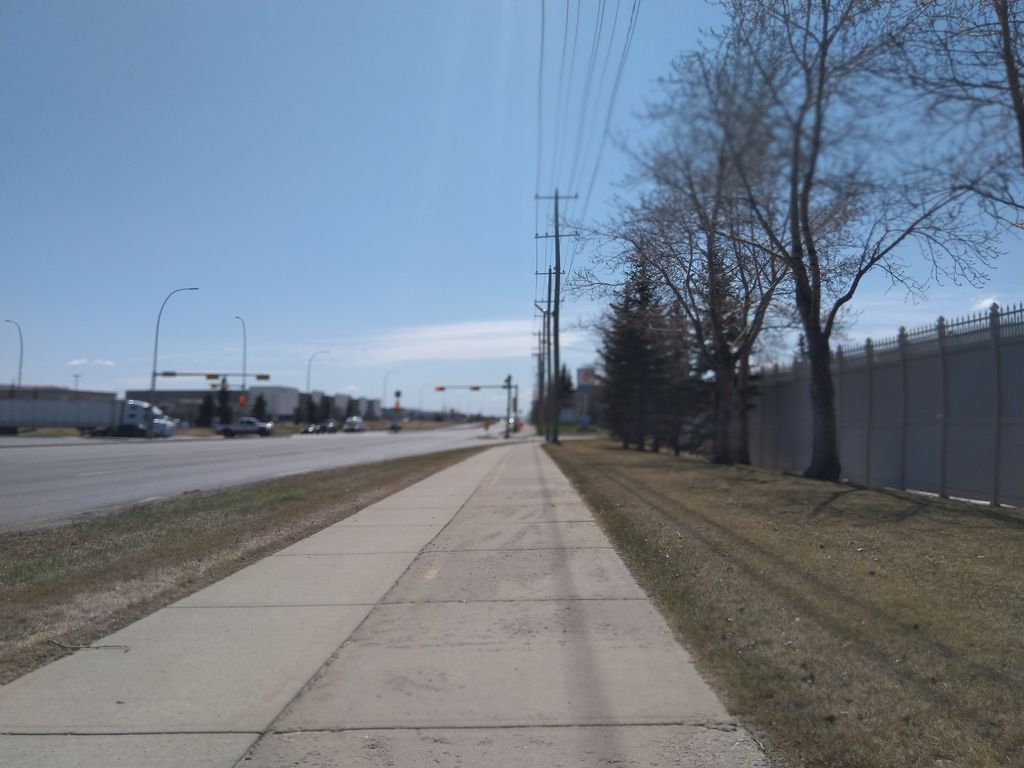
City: calgary